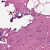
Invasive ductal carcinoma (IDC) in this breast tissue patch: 0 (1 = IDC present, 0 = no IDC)